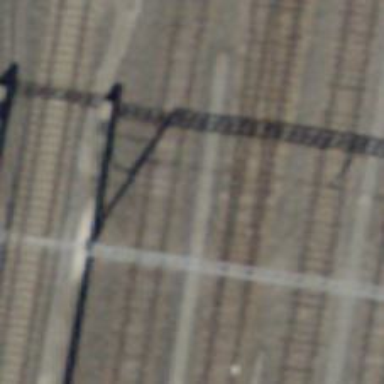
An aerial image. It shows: Railway switch.